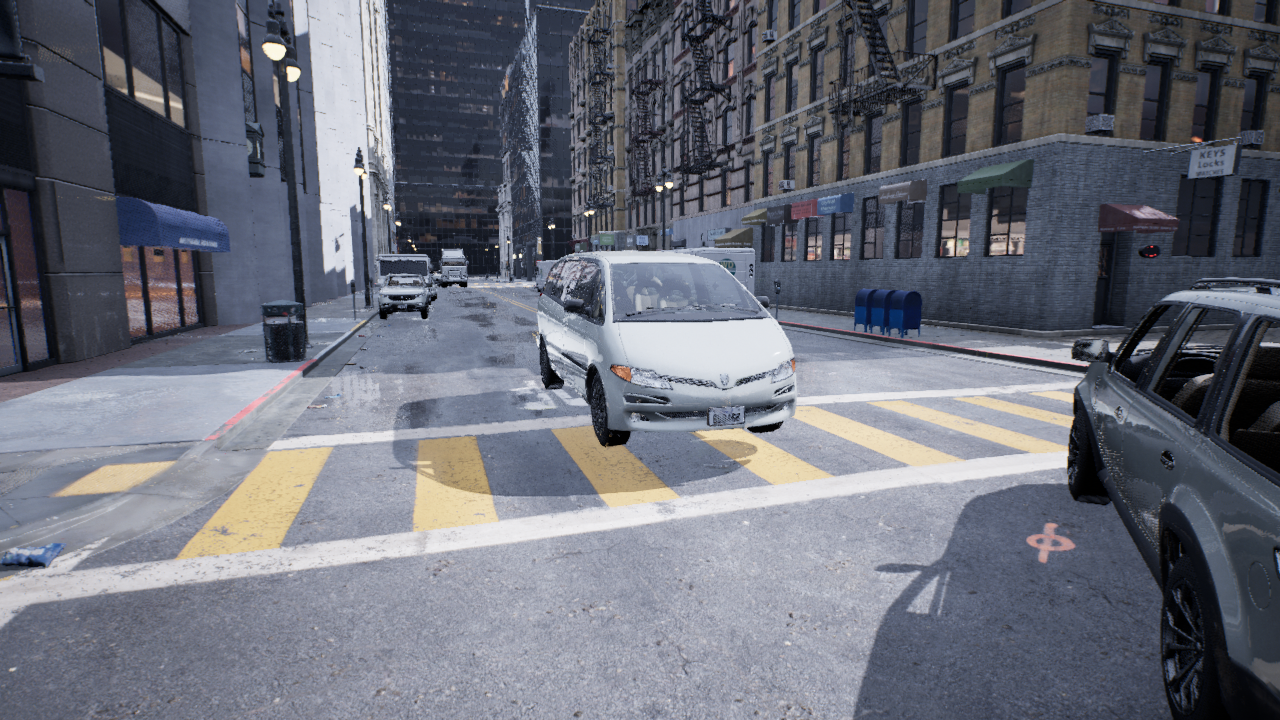
Venue: residential
Lighting: overcast
Vehicle rig: minivan